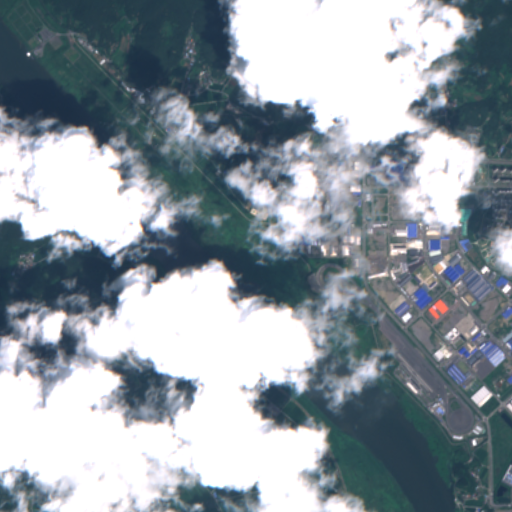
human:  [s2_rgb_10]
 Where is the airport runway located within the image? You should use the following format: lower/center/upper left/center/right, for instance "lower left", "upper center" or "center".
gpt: The airport runway is located in the center of the image.
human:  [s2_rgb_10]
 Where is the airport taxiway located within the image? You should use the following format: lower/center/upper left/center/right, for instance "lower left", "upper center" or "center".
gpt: The airport taxiway is located in the center of the image.
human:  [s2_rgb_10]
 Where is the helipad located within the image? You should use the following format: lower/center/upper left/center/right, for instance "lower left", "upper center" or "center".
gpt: The helipad is located in the center of the image.
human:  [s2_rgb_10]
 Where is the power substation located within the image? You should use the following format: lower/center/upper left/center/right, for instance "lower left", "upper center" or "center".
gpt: The power substation is located in the center right of the image.
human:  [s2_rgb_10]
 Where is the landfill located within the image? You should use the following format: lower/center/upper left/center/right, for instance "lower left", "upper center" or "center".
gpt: There is no landfill in the image.